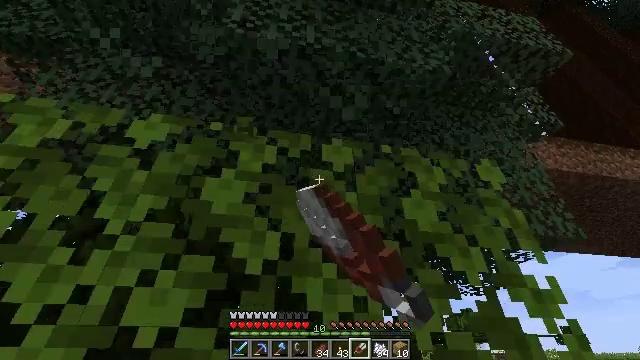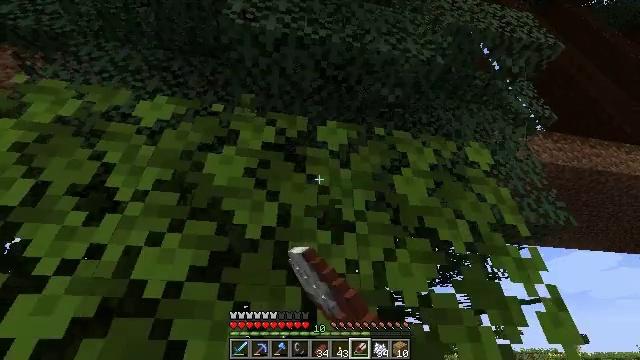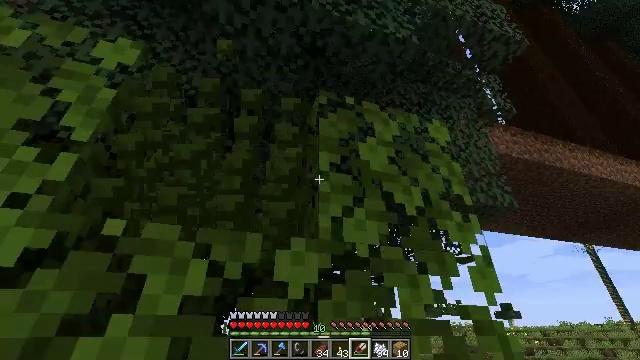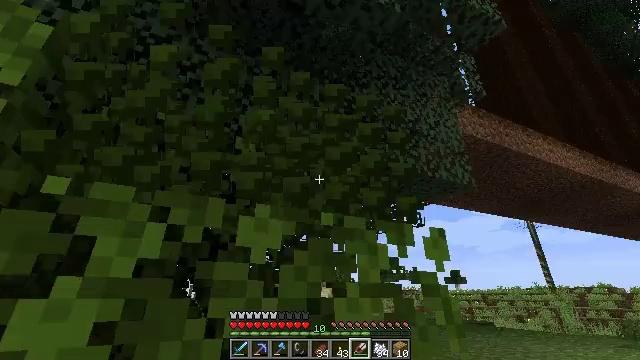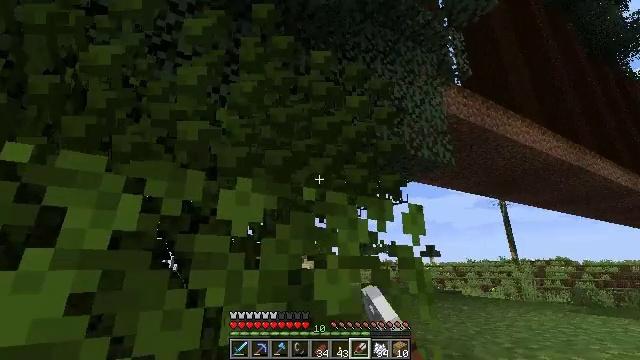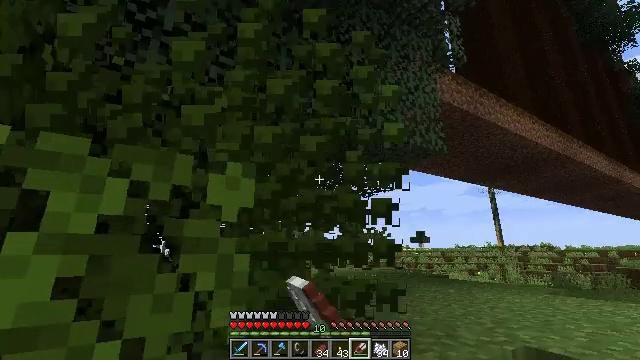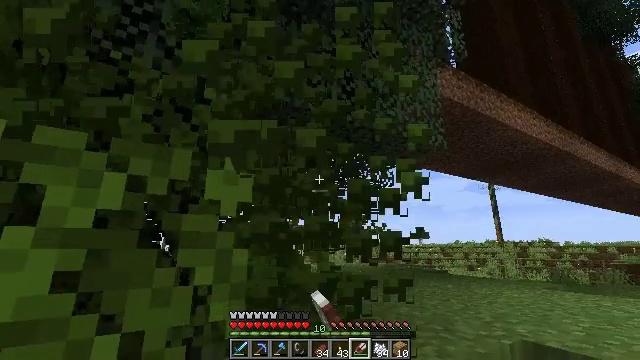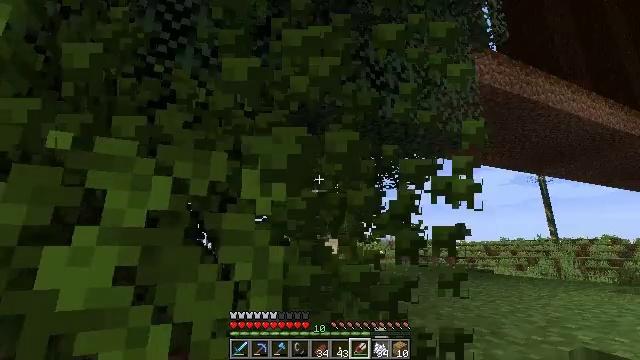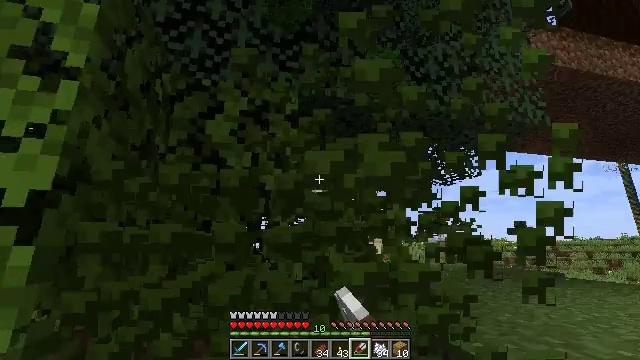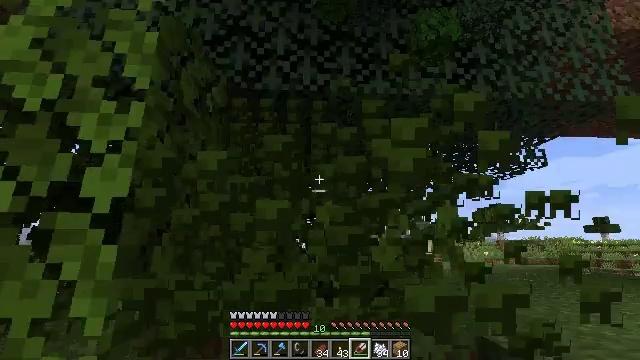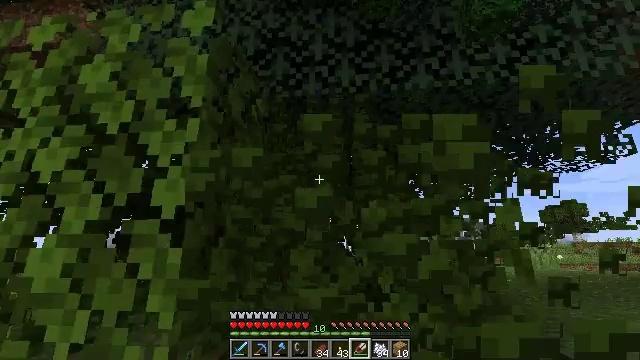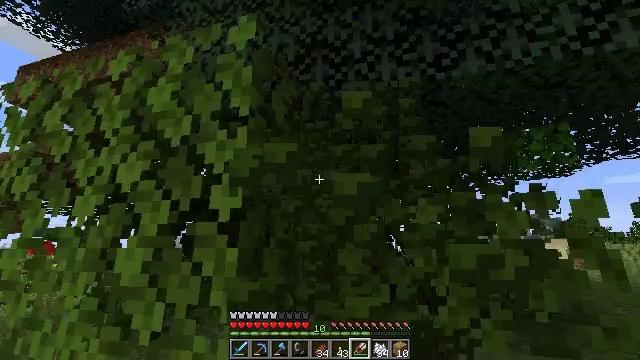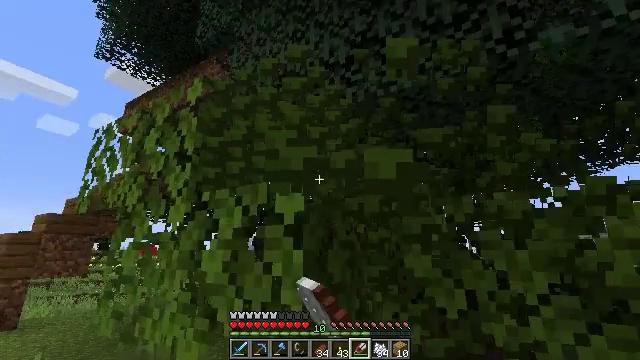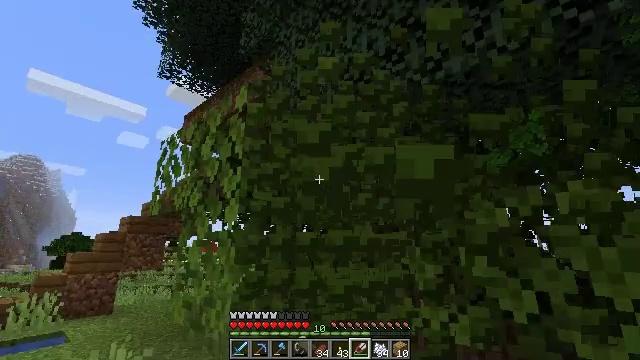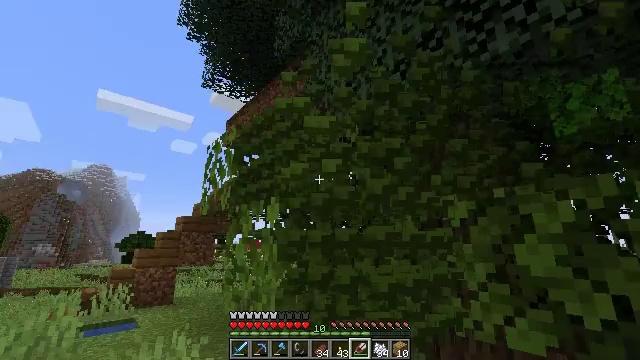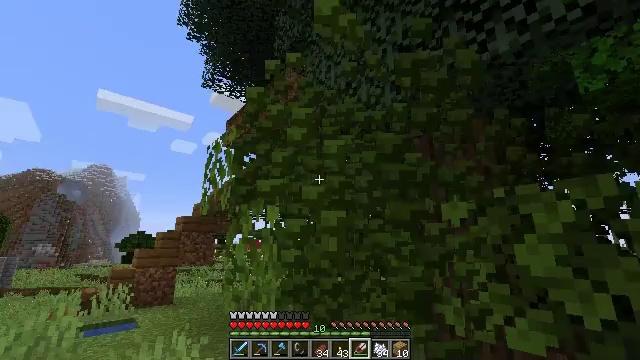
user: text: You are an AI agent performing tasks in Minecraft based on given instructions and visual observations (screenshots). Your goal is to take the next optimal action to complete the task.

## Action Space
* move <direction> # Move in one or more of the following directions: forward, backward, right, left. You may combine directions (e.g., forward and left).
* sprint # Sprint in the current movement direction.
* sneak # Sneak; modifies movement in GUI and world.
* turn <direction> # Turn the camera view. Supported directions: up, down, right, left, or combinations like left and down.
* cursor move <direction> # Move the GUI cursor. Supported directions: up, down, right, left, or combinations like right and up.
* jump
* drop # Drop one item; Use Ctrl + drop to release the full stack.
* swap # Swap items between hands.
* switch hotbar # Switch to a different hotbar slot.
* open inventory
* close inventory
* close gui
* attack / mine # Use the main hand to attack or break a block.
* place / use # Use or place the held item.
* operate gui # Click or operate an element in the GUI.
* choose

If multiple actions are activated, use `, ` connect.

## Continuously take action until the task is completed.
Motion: motion action
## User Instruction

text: Gather oak leaves by attacking.
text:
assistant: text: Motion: attack / mine
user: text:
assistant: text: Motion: turn right and down, attack / mine
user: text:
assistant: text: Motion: turn right and down, attack / mine
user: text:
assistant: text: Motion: turn right and down, attack / mine
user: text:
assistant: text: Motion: turn right and down, attack / mine
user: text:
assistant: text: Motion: attack / mine
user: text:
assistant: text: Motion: turn left, attack / mine
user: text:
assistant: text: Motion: turn left, attack / mine
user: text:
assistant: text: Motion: turn left, attack / mine
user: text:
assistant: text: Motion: turn left, attack / mine
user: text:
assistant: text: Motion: turn left, attack / mine
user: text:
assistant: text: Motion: turn left, attack / mine
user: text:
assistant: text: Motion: turn left, attack / mine
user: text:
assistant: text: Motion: turn left, attack / mine
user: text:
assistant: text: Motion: attack / mine
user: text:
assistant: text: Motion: attack / mine
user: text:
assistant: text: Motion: turn right and up, attack / mine
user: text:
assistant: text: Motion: turn right and up, attack / mine
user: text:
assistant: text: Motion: turn right and up, attack / mine
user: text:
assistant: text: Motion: turn right, attack / mine
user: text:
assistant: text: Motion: attack / mine